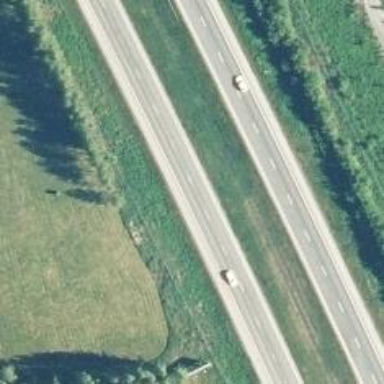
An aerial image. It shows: Asphalt motorway.